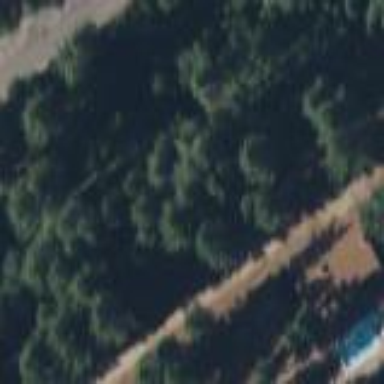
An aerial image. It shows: Woodland with evergreen needle-leaved trees.